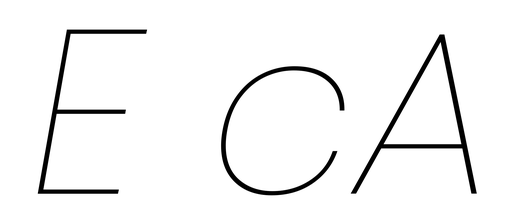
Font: Poppins-ThinItalic